Question: This is a heatmap showing the profit of each employee (rows) for different tasks (columns). Task 1 requires exactly 1 person; Task 2 requires exactly 2 people; Task 3 requires exactly 1 person; Task 4 requires exactly 1 person; Task 5 requires exactly 2 people. Under the constraint that each task must have exactly the required number of people, what is the maximum total profit achievable by assigning employees? Note: All profit values are multiples of 10. Each task's total profit is the sum of the profits contributed by one or more people assigned to that task; not every task must be completed. Each person can be assigned to at most one task.
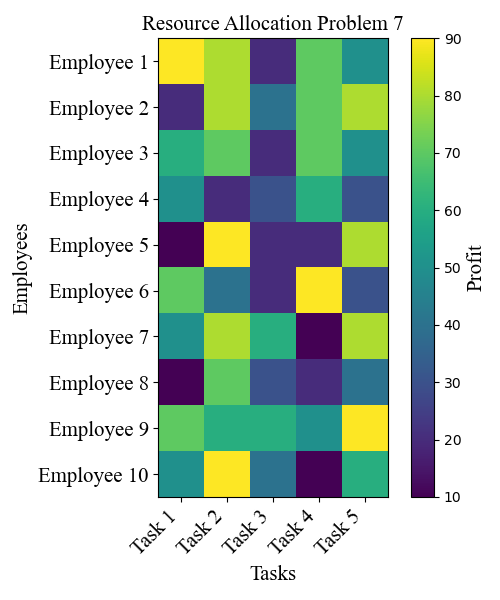
Answer: 590